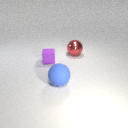
small purple rubber cube behind large blue rubber sphere